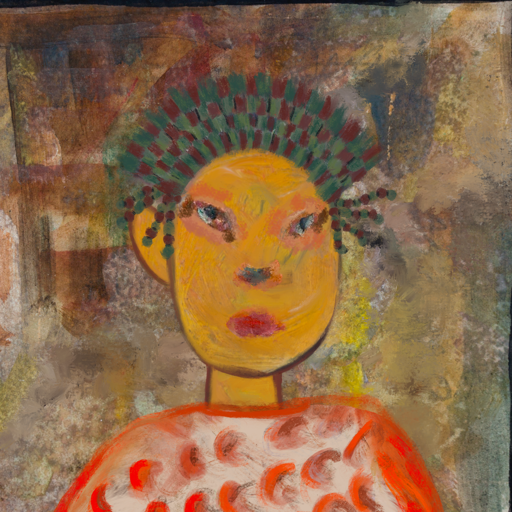
Background: Mosgoul, Head And Neck Front: After_Raid, Face Front: Boggyland, Bust: Rupkatha, Hair Front: Blank, Head Accessory: After_Raid_Crown, Second Necklace: Blank, Necklace: Blank, Baby: Blank